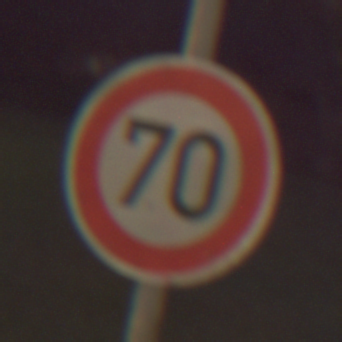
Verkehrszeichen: Geschwindigkeit70
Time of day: Night
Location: Outdoor (Suburban)
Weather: Clear
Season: NotSpecified
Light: Artificial